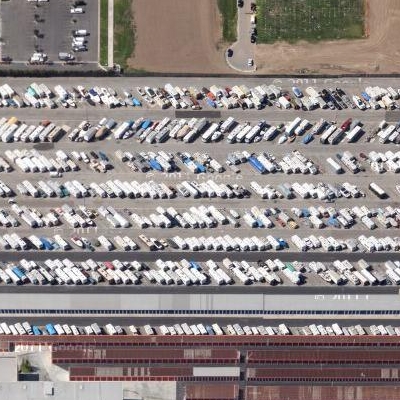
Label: gParking